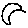
Label: moon